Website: home-depot
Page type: billing-address
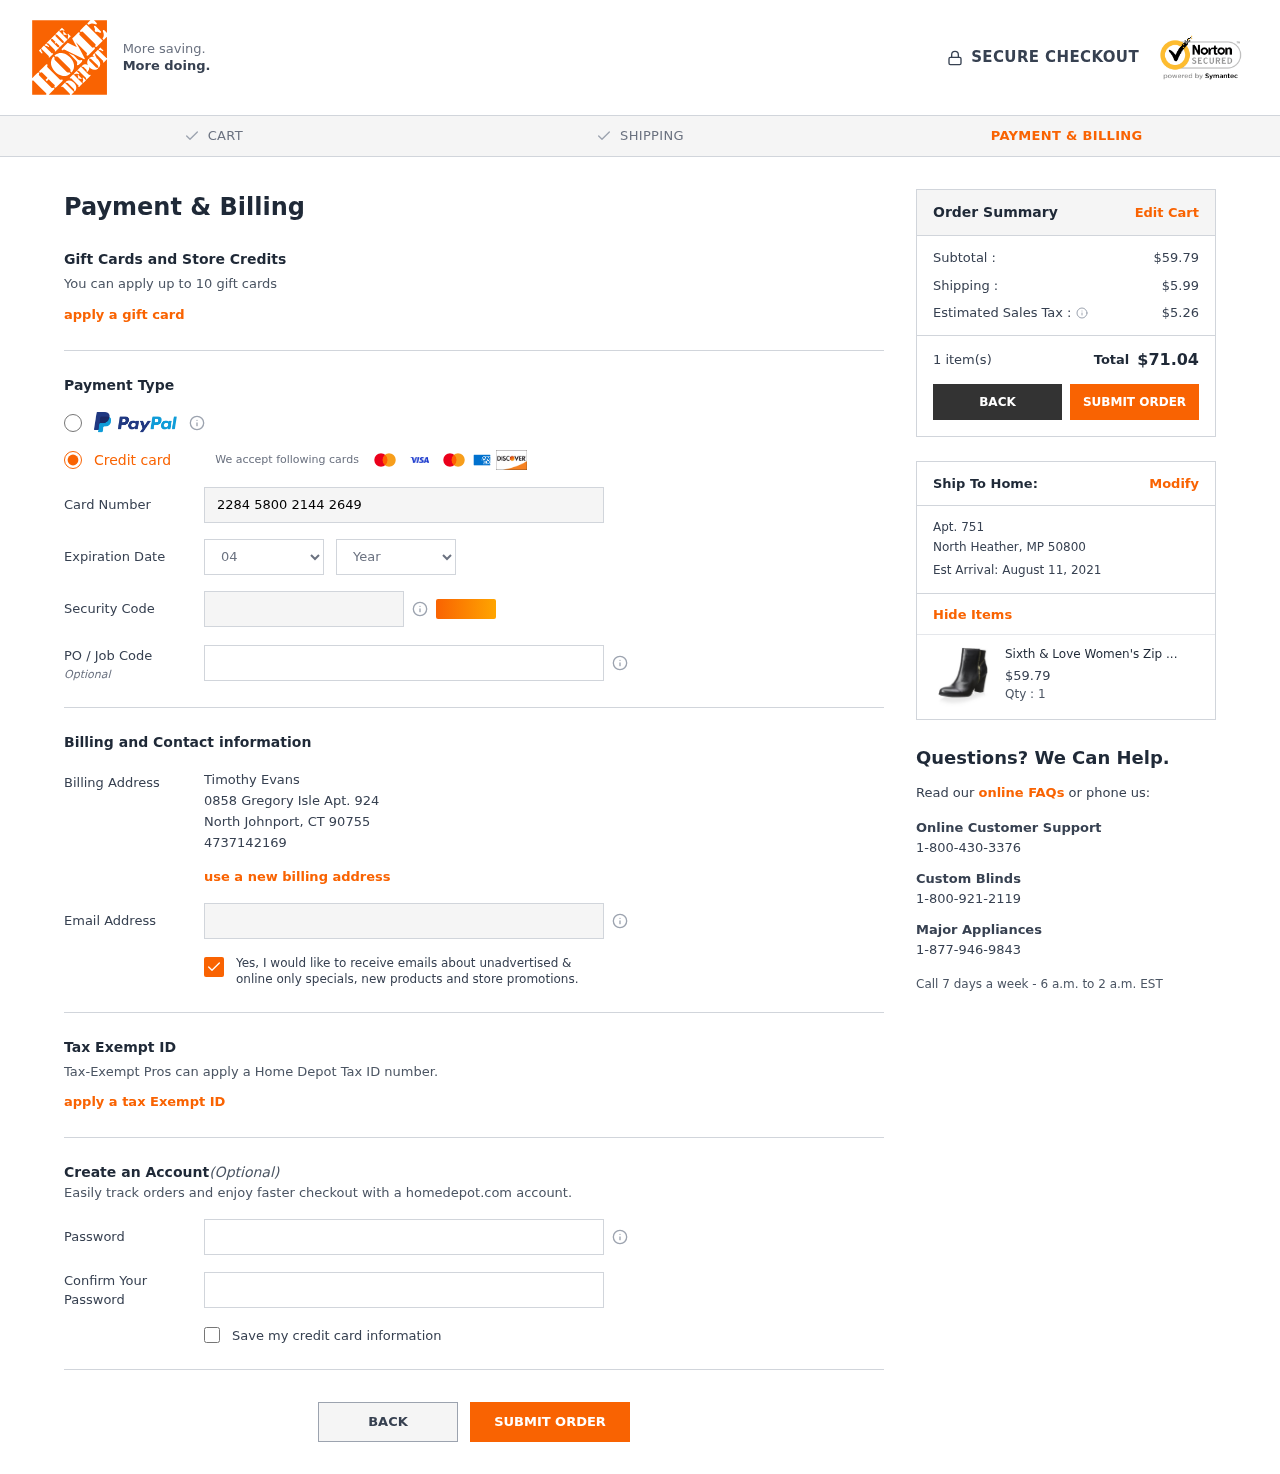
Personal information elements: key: PII_CARD_CVV
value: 169
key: PII_CARD_EXPIRY_MONTH
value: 04
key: PII_CARD_EXPIRY_YEAR
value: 26
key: PII_CARD_NUMBER
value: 2284 5800 2144 2649
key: PII_CITY
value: North Johnport
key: PII_CITY2
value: North Heather
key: PII_EMAIL
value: timothy.evans@yahoo.com
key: PII_FULLNAME
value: Timothy Evans
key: PII_PHONE
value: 4737142169
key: PII_POSTCODE
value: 90755
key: PII_POSTCODE2
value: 50800
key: PII_STATE_ABBR
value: CT
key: PII_STATE_ABBR2
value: MP
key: PII_STREET
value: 0858 Gregory Isle Apt. 924
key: PII_STREET2
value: Apt. 751
Product elements: key: PRODUCT1_NAME
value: Sixth & Love Women's Zip Bootie, Black, 7.5 M US
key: PRODUCT1_PRICE
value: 59.79
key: PRODUCT1_QUANTITY
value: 1
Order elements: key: ORDER_SUBTOTAL
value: $59.79
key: ORDER_SHIPPING_COST
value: $5.99
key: ORDER_TAX
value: $5.26
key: ORDER_NUM_ITEMS
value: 1 item(s)
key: ORDER_TOTAL
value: $71.04
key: ORDER_DELIVERY_DATE
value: Est Arrival: August 11, 2021